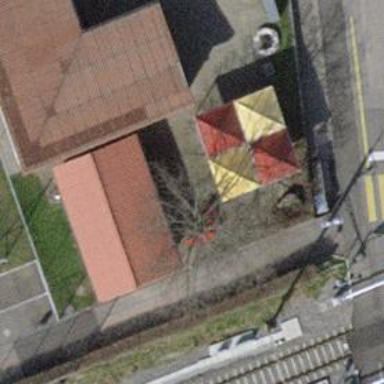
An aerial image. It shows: Red bench.